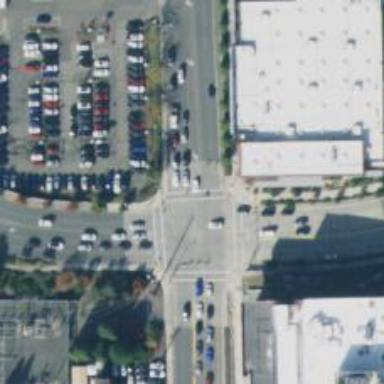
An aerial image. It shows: Secondary road with separate sidewalk.